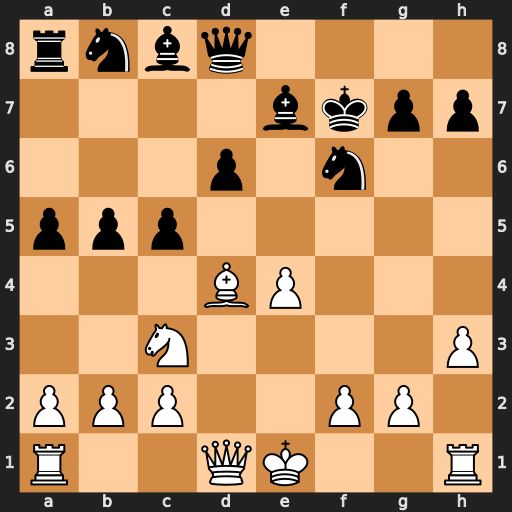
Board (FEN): rnbq4/4bkpp/3p1n2/ppp5/3BP3/2N4P/PPP2PP1/R2QK2R
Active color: w
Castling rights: KQ
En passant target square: -
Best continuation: Bxf6 Bxf6 Qd5+ Be6 Qxa8